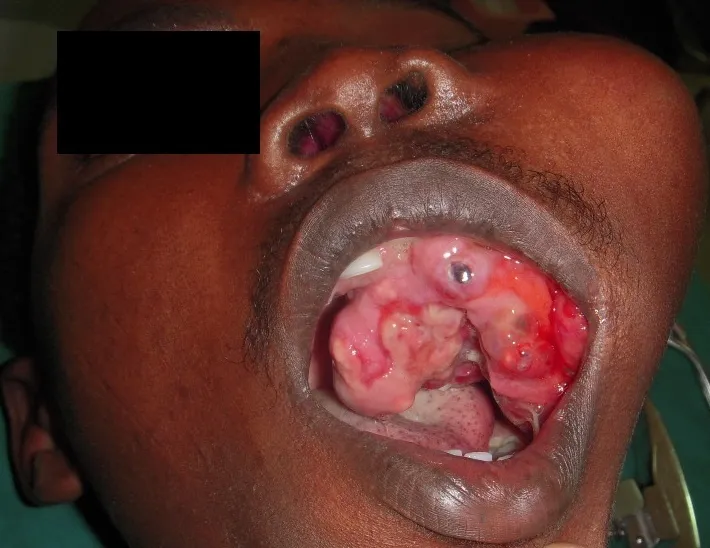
Diffused swelling on the left side of face obliterating the nasolabial fold.
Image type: medical_photograph (other_medical_photograph)